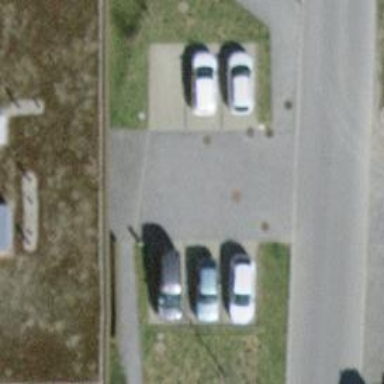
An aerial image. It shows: Parking aisle designated as service road.